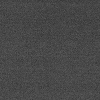
Atmospheric dust classification: dusty